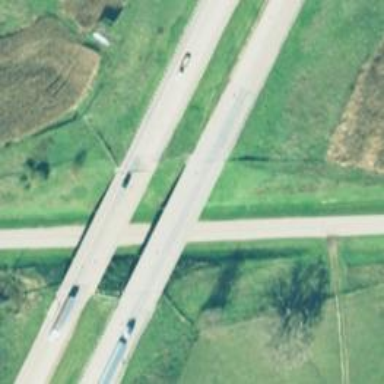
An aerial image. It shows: Motorway bridge crossing over the motorroad.